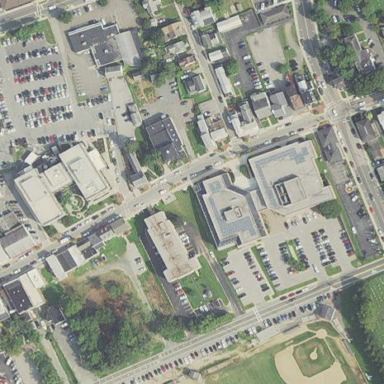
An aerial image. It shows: Courthouse building.